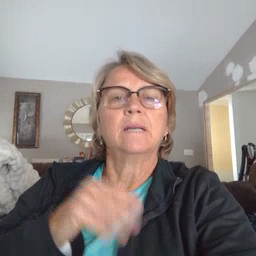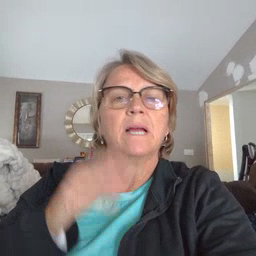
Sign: pretty